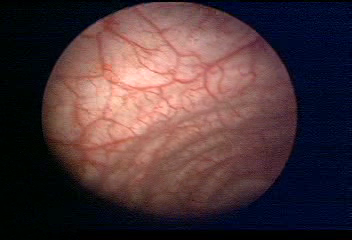
Modality: WLC
Class: Normal mucosa
Bladder cancer association: No